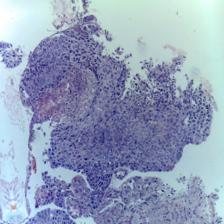
Diagnosis: OSCC